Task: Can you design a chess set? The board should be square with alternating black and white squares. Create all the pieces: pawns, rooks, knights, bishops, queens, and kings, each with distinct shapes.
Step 898:
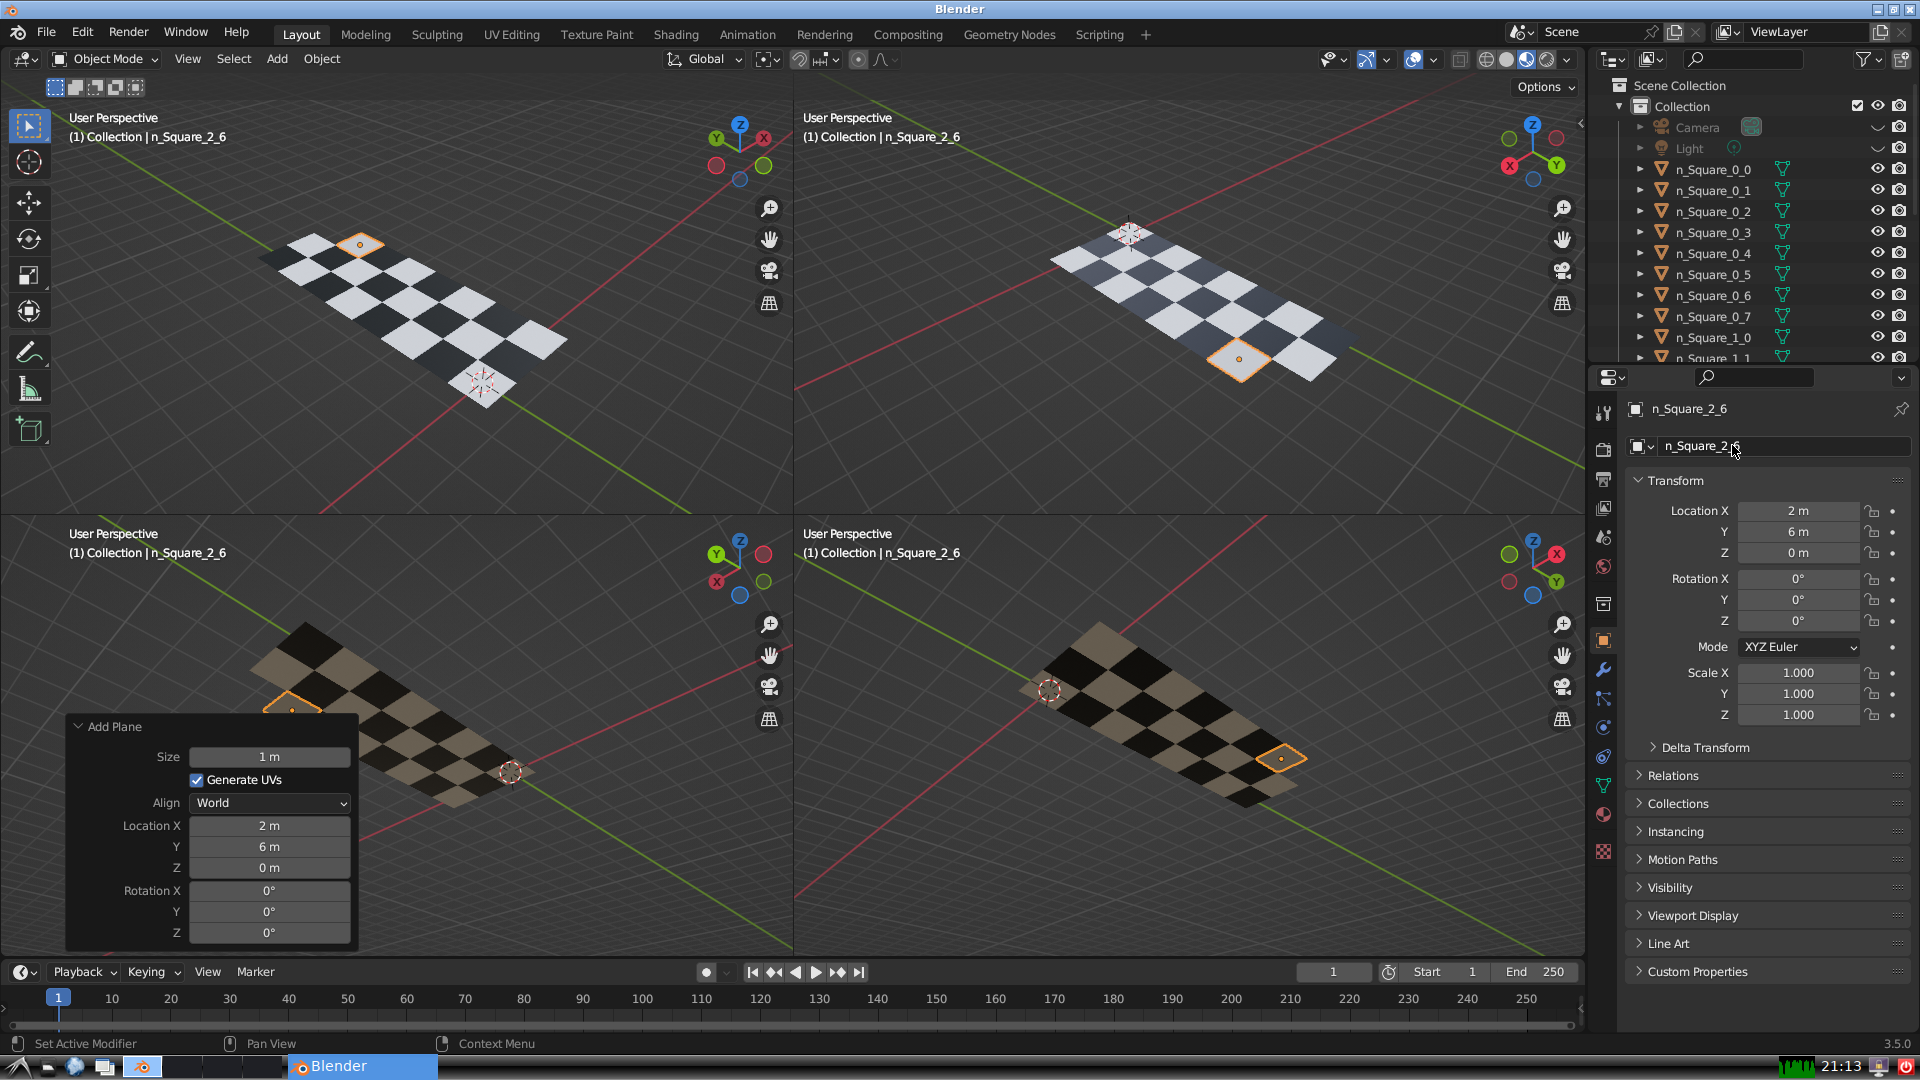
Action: {"mouse_move": [1603, 815]}